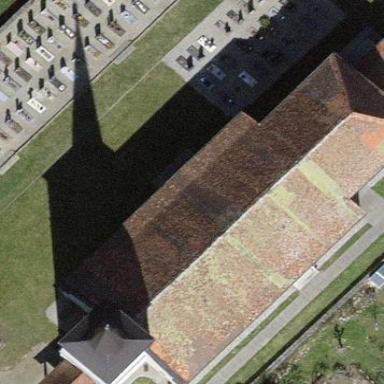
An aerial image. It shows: Church which is place of worship.